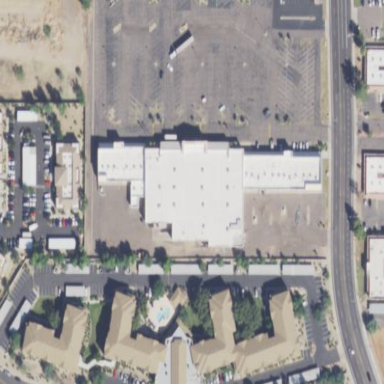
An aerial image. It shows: Storage rental shop located in building.